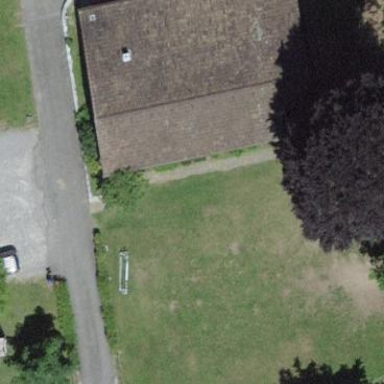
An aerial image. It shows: Kindergarten building.